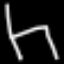
Label: chair